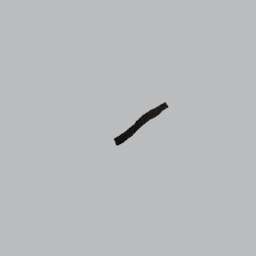
Label: nature